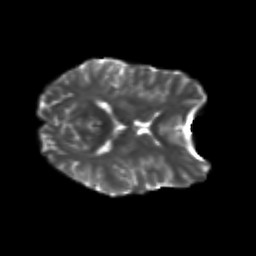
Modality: T2w
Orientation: axial
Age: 21
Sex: male
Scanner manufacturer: siemens
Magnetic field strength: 3 T
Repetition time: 3.5 s
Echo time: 0.104 s